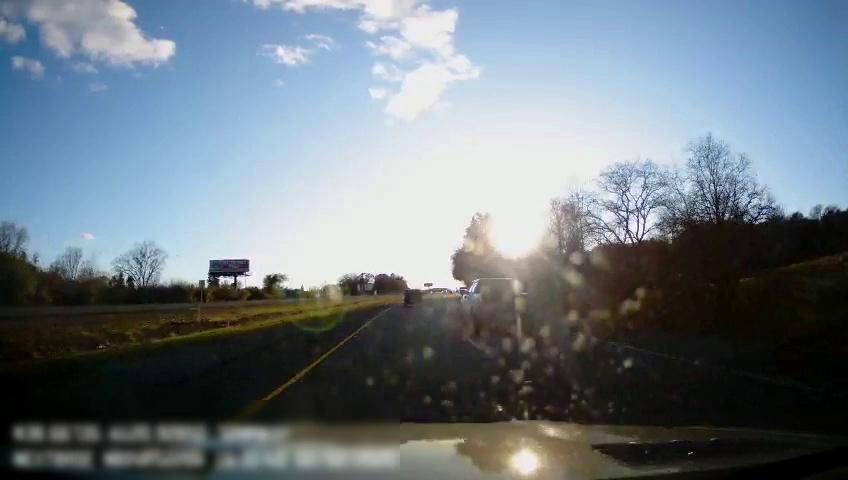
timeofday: Day
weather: Sunny
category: Drivable Space
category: Drivable Space
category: Vehicles | Truck
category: Vehicles | SUV
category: Lanes | Current Lane
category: Lanes | Current Lane
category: Lanes | Alternate Lane
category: Traffic | Signs